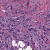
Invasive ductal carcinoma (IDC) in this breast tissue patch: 1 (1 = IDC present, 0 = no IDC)